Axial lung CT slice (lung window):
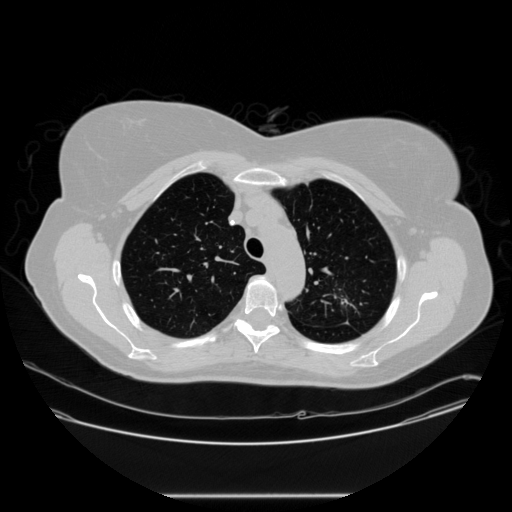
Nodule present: no